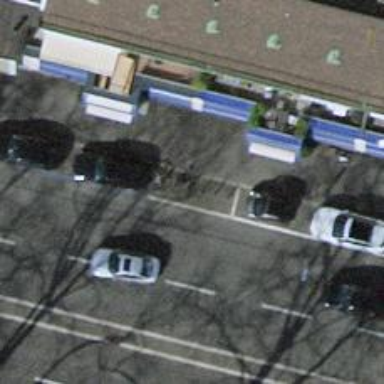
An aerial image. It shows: Bicycle parking area.